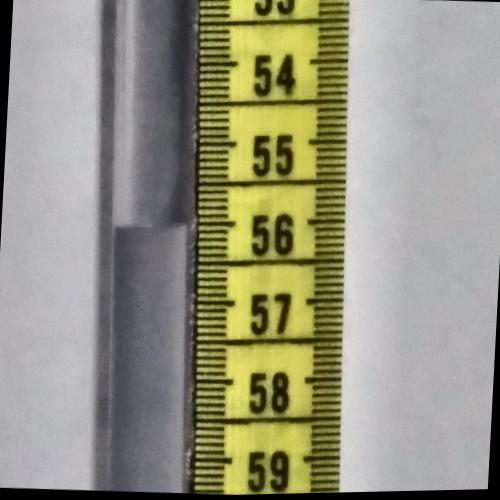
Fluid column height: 56.0 cm